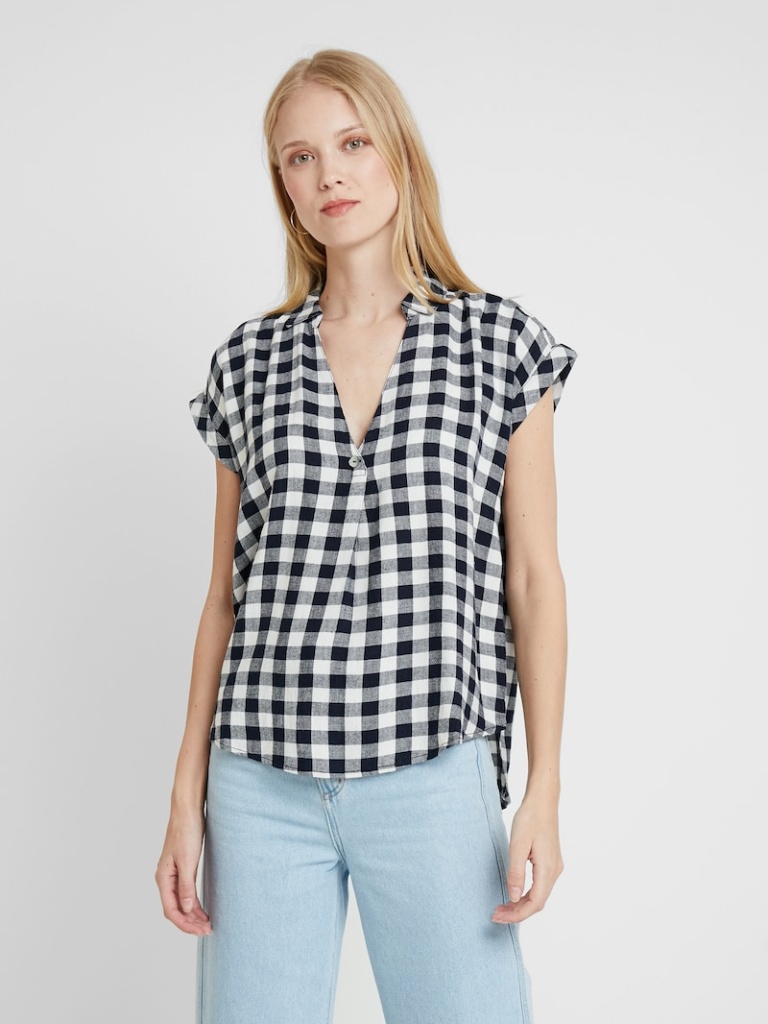
cotton relaxed short sleeve hip length Untucked v-neck blouse